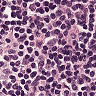
Metastatic tissue present: no